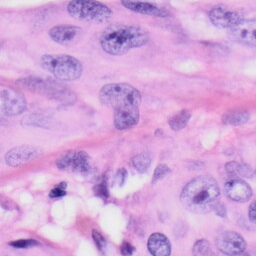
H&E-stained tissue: Skin